Question: I just recently started learning dojo for personnal use and for experience. So far, I have been doing the tutorials on various dojo stuff (on their website and over the web) and I have been "struggling" with implementing a concrete infrastructure for more complex application (or good practice). I have find one interesting project (<URL>. With that, I think my first problem is resolved. Correct me, if I'm wrong.
I feel like the tutorial on i18n is missing concrete implementation. For example, I would like to add i18n on the dialog box from the boilerplate project.
'''
define([ 'dojo/_base/declare', 'dijit/Dialog' ], function (declare, Dialog) {
return declare(Dialog, {
title: 'Hello World',
content: 'Loaded successfully!'
});
});
'''
Here, My project hierarchy is:

AS you can see, I create my own nls folder for my application and store for different (lang-locale) my "strings". Now, how do I specify the locale content on title or content for my dialog code above. I have done recently i18n on ruby on rails (with the concept of MVC) and depending on my view I had to create for this specific view a file for localization (.yml). I know that RoR and Dojo are really not the same thing, but does a widget (could be compared to my view) and so each widget needs to have their own localization... I have come accross 2 tutorials, <URL>. Maybe, I'm reading it all wrong.
I have something like this right now, but it doesn't work.. What am I missing?
'''
dojo.requireLocalization("app", "dialog");
define([ 'dojo/_base/declare', 'dijit/i18n' 'dijit/Dialog' ], function (declare, Dialog) {
i18n: dojo.i18n.getLocalization("app", "dialog"),
return declare(Dialog, {
title: i18n.title,
content: i18n.content
});
});
'''
Thank you.
'''
define([ 'dojo/_base/declare', 'dojo/i18n!app/nls/labels', 'dijit/Dialog' ], function (declare, labels, Dialog) {
return declare(Dialog, {
title: labels.title,
content: labels.content
});
});
'''
I have no error now, but my labels.title is empty...?
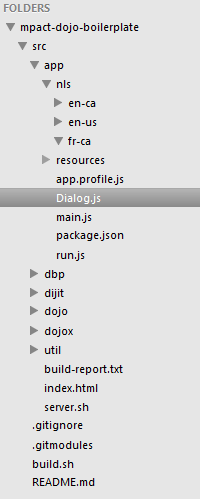
Answer: Here's an example of how I have built some dialogs with localization.
directory structure
'''
myApp dialog myDialog.js
nls dialog.js
fr-ca dialog.js
'''
myDialog.js
'''
define("myApp/dialog/myDialog", [
"dojo", "dijit/Dialog", "dojo/i18n",
"dojo/i18n!./nls/dialog" // this is a relative path to the
// dialog.js from myDialog.js
], function(dojo, Dialog) {
var i18n = dojo.i18n.getLocalization(
"myApp.dialog", // this is the directory path to the nls folder
"dialog" // this is the file
);
return declare(Dialog, {
title: i18n.title,
content: i18n.content
});
});
'''